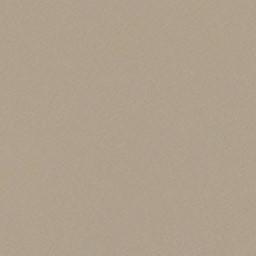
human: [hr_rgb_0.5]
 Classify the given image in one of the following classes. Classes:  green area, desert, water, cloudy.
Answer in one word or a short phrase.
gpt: desert